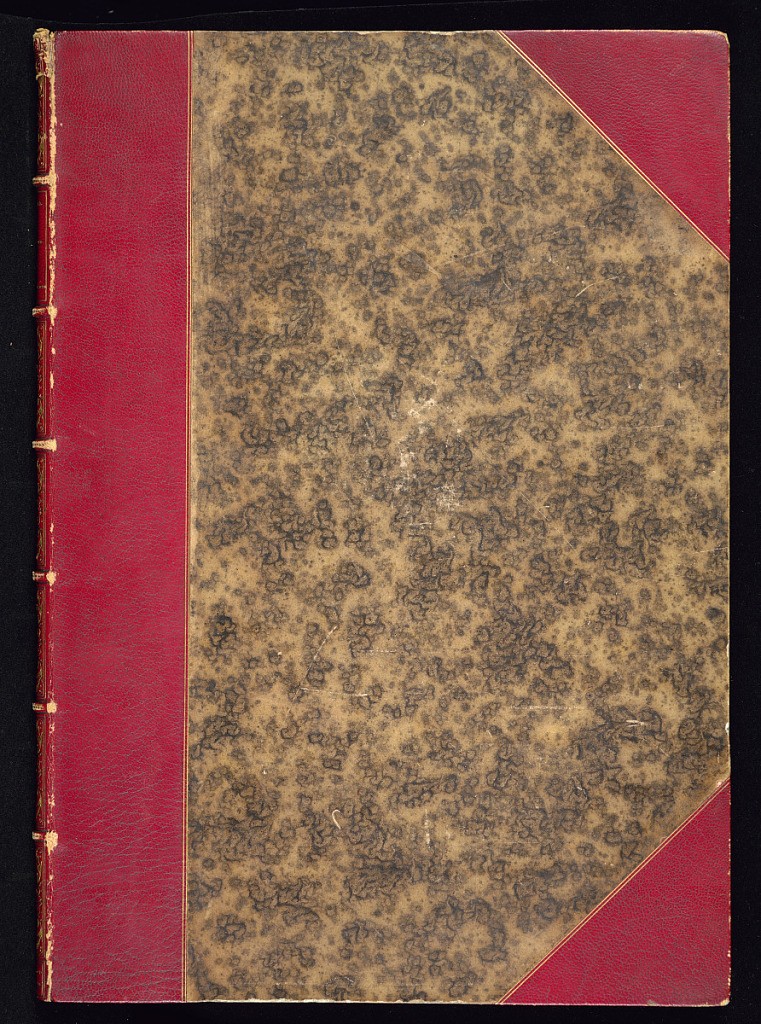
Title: Album of Prints from Various Series Published by Jean Mariette
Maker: Jacques-François Blondel, French, 1705–1774
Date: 1686-1742
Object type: Album
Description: Album of prints published by Jean Mariette, containing the six plates of the Dessins de Cheminée et l'Ambris de Menuiserie pour la décoration des Appartemens par [Jacques-François] Blondel; six plates referred to as the Decoration de Cheminée...by Jacques-François Blondel, published by Mariette; six of the twelves plates of the Nouveaux Desseins de Lambris Inventés par Le Sr. [Nicolas] Pineau, Architecte; a set of six doors, anonymous, published by Mariette; Six plates of the Portes cochères de menuiserie, nouvellement gravée sur des desseins de Mr. Francard; three plates of religious and funerary monuments; and nine plates of iron work from Jean Mariette's L'architecture à la mode.